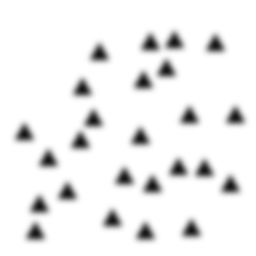
Squares: 0
Triangles: 25
Stars: 0
Total shapes: 25